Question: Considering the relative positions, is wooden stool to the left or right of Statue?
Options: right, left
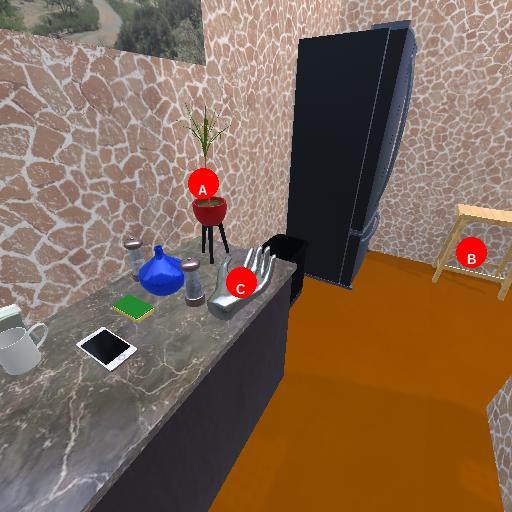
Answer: right